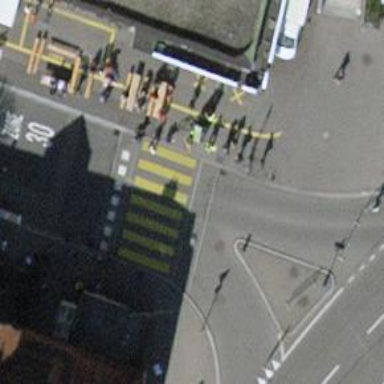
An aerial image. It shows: Uncontrolled crossing with zebra marking. There is traffic calming table in the vicinity.